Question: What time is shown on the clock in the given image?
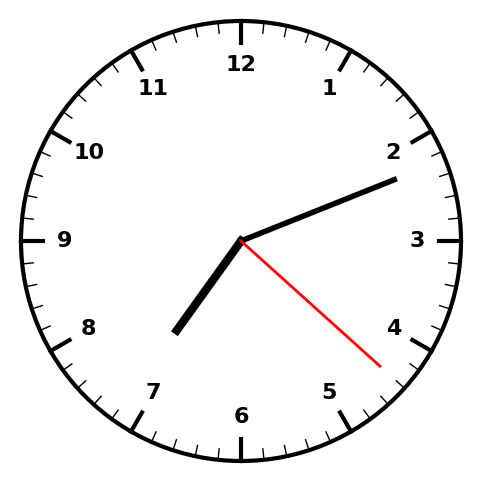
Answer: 07:11:22